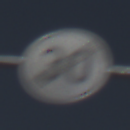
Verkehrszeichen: EndeGeschwindigkeit30
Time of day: Midday
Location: Outdoor (Nature)
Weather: PartlyCloudy
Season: NotSpecified
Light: Natural